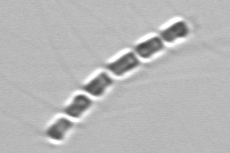
Label: Chaetoceros